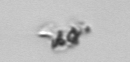
Label: detritus